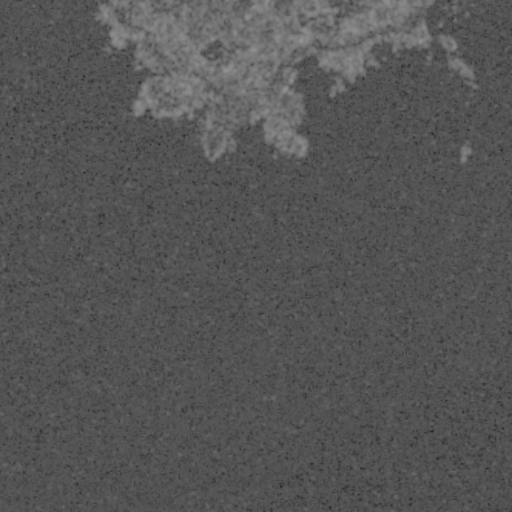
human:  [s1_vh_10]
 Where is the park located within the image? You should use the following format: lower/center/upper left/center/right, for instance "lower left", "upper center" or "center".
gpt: The park is located in the upper center of the image.
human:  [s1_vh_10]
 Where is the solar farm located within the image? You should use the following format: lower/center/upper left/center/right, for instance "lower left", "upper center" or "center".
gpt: The solar farm is located in the upper left of the image.
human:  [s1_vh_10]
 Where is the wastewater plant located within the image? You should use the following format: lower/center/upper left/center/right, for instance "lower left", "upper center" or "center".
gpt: The wastewater plant is located in the upper center of the image.
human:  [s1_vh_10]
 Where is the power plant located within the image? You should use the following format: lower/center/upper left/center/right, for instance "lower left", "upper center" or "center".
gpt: There is no power plant in the image.

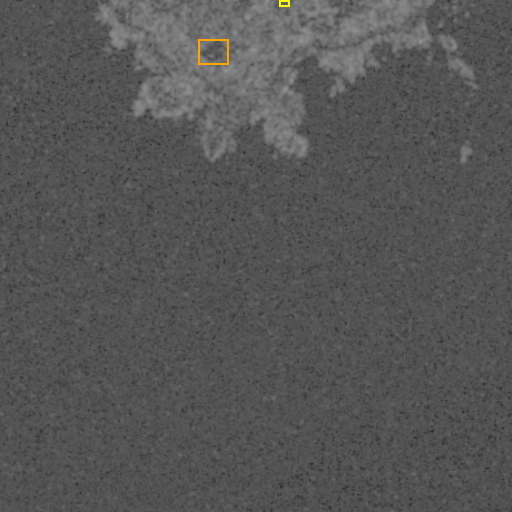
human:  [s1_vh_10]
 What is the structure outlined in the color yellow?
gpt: The structure outlined in yellow is a park.
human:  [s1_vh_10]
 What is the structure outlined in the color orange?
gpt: The structure outlined in orange is a wastewater plant.
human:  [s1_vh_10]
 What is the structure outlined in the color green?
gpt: There is no green outline.